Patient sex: F
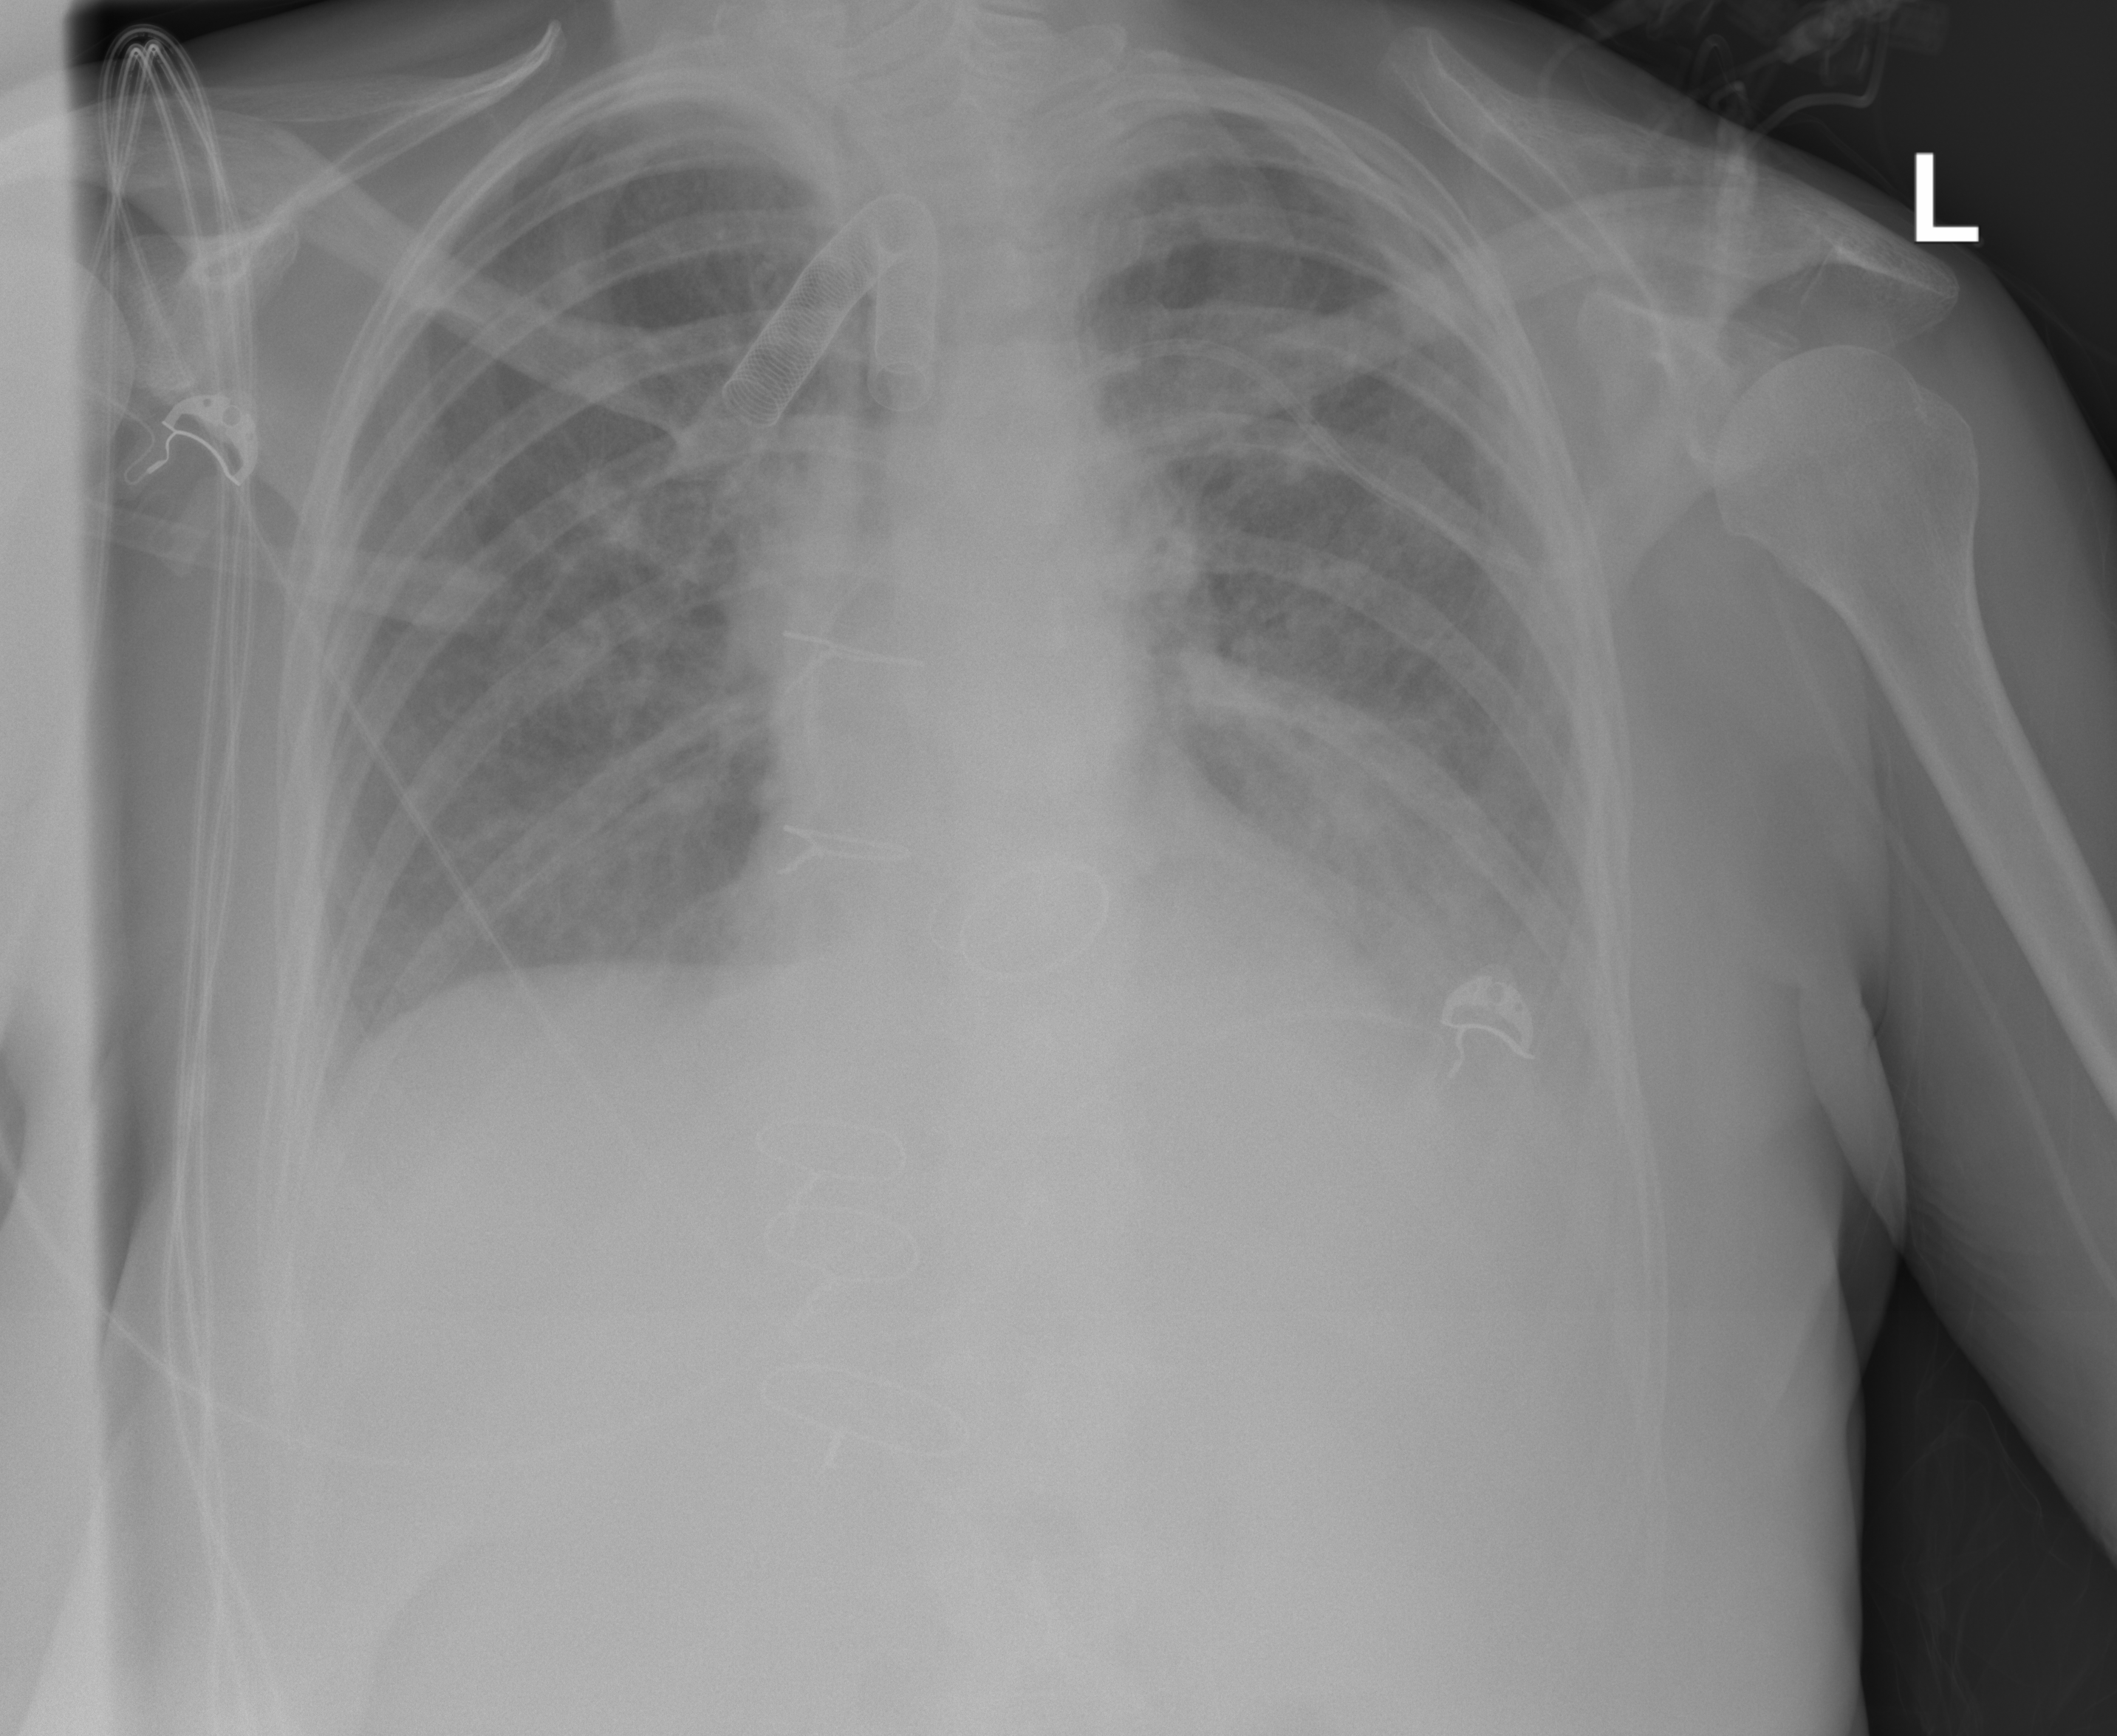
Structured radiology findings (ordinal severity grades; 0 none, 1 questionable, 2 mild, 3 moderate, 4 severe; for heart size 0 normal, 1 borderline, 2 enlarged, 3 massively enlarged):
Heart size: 0
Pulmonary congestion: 2
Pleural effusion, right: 0
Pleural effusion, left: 2
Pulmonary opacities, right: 0
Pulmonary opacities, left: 2
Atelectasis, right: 0
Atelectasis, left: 2